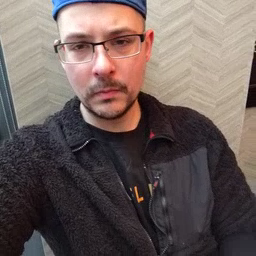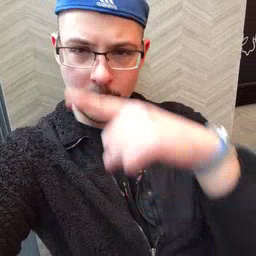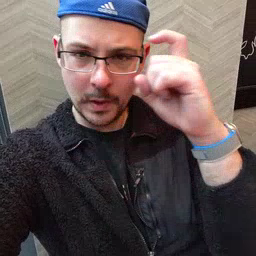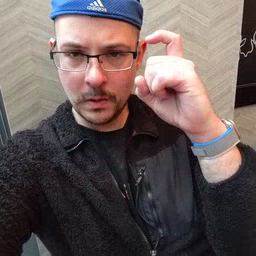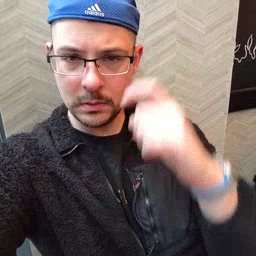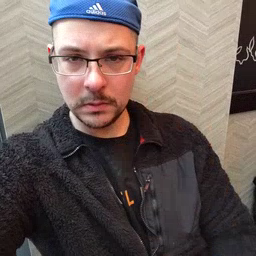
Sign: because